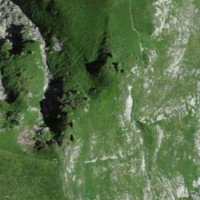
EUNIS habitat code: 26
Species observed at this site:
Hedysarum hedysaroides